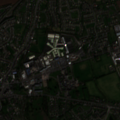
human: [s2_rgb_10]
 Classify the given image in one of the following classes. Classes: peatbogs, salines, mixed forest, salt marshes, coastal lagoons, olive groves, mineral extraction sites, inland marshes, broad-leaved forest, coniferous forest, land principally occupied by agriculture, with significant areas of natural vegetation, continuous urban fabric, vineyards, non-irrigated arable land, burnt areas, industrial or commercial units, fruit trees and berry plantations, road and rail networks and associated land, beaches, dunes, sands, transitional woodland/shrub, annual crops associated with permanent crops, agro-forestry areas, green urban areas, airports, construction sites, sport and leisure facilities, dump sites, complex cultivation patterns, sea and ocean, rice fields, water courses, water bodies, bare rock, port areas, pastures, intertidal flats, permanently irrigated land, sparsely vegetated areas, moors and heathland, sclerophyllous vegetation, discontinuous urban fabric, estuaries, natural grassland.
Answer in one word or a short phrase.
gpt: continuous urban fabric, discontinuous urban fabric, industrial or commercial units, pastures